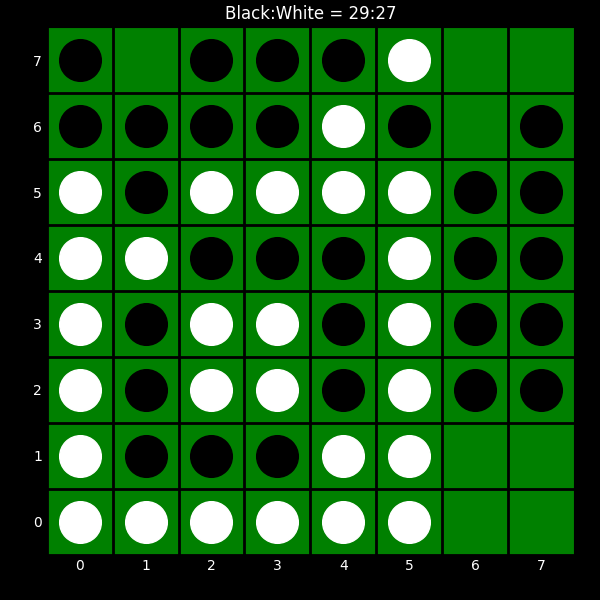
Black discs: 29
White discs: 27